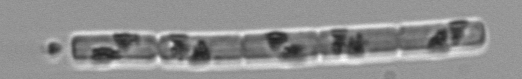
Label: Guinardia_delicatula